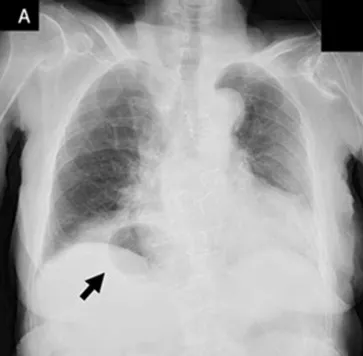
Preoperative chest radiograph: gastrointestinal gas is observed at the diaphragm (black arrow).
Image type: radiology (x_ray)